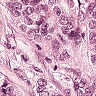
Metastatic tissue present: yes